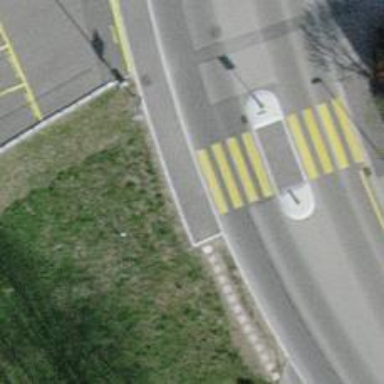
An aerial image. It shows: Kerb serving as barrier.